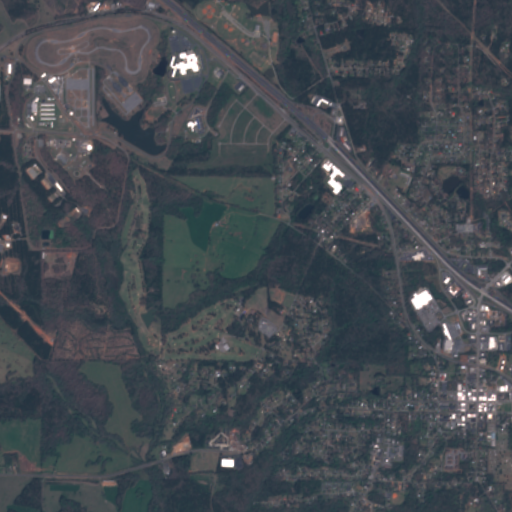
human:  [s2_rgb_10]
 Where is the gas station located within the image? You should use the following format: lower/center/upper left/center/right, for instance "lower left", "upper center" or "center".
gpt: The gas station is located in the lower right of the image.
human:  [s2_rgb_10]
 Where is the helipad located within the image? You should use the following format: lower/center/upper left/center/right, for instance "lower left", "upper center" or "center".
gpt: The helipad is located in the lower right of the image.
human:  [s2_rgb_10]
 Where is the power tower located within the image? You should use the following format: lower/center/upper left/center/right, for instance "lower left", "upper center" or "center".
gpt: The power tower is located in the upper right of the image.
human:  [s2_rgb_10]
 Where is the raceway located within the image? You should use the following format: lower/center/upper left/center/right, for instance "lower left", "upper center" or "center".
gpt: The raceway is located in the upper left of the image.
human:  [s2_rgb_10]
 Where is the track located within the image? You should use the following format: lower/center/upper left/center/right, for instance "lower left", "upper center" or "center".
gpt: The track is located in the upper left of the image.
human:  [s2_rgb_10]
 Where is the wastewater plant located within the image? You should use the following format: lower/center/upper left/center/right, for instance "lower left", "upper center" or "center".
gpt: The wastewater plant is located in the center left of the image.
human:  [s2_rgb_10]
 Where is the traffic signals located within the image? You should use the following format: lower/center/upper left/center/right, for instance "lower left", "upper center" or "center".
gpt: The traffic signals is located in the lower right of the image.
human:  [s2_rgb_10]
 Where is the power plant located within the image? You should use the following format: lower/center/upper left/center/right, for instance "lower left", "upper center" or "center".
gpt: There is no power plant in the image.